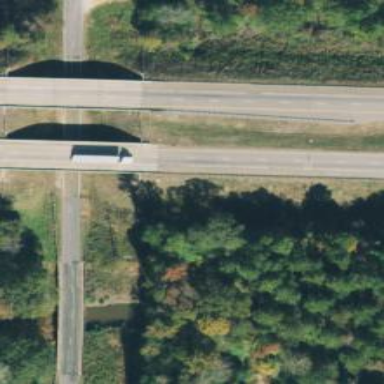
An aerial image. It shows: Viaduct bridge on motorway.